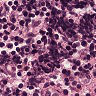
Metastatic tissue present: no